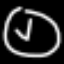
Label: clock